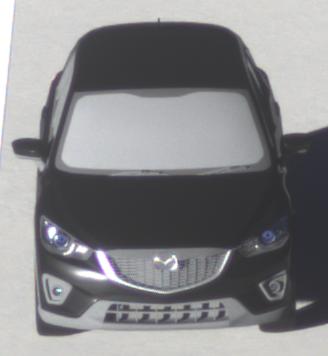
Make: Mazda
Model: CX-5 2.0 SKYACTIV-G 160
Detailed model: CX-5 (GH)
Model produced from: 2012/04
Model produced until: 2015/02
Doors: 5
Color: black
Road condition: dry road
Daytime: sunrise or sunset
Contrast: high contrast